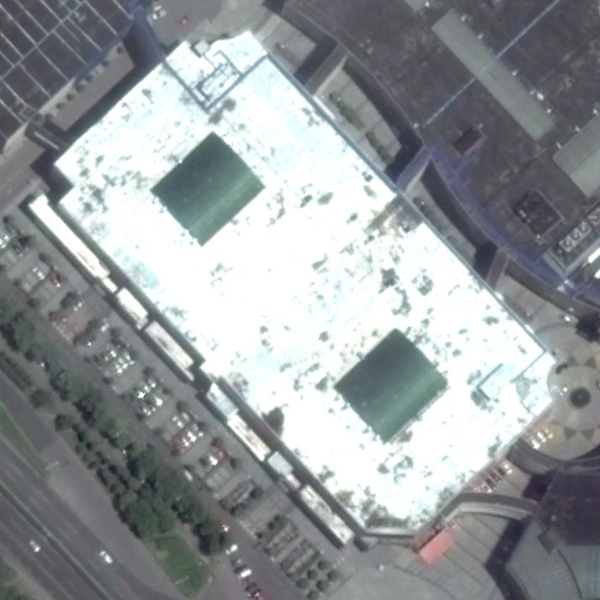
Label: Center